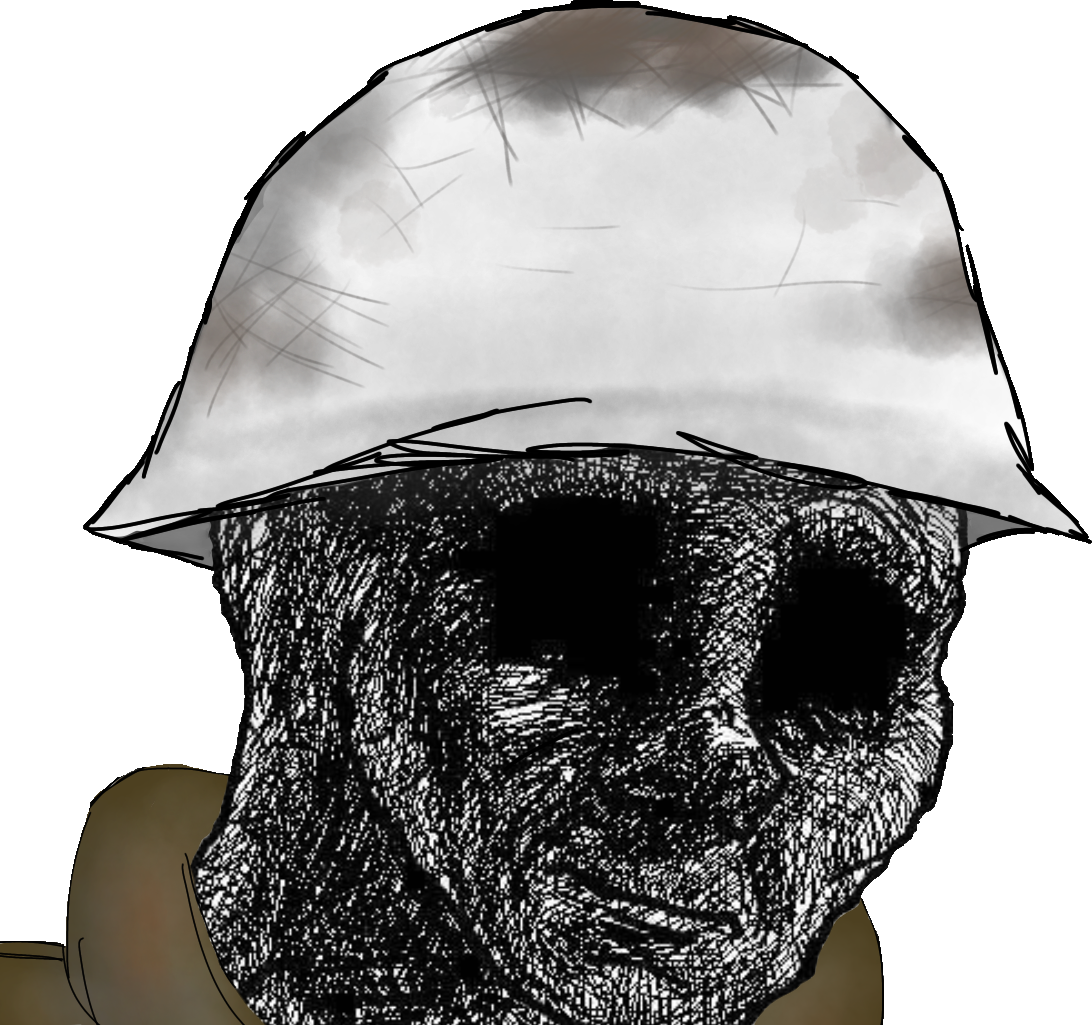
Label: 5_Withered_Wojak